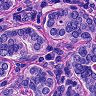
Metastatic tissue present: yes